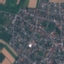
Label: Residential